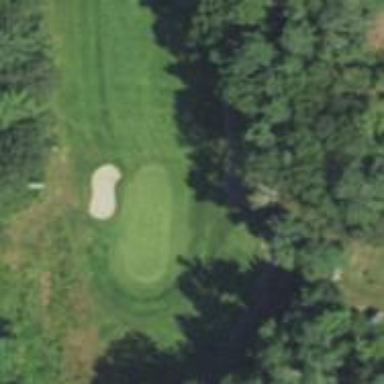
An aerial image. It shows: Golf tee.